Interaction volume radius: 10 \u00c5
Interaction volume height: 30 \u00c5
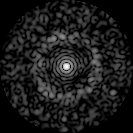
Disorder parameter: 0.8263